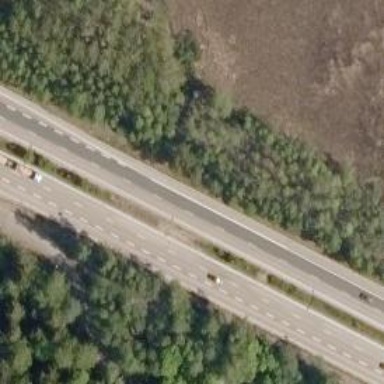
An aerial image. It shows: Asphalt motorway.